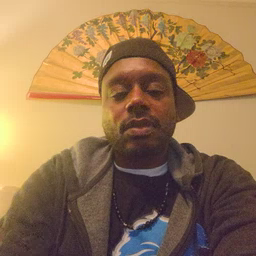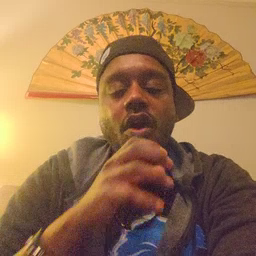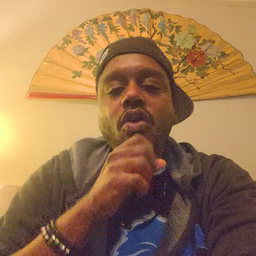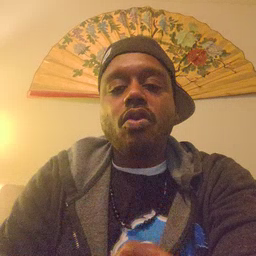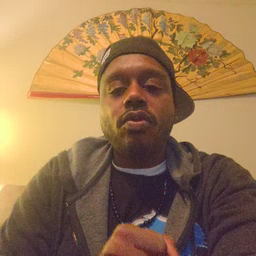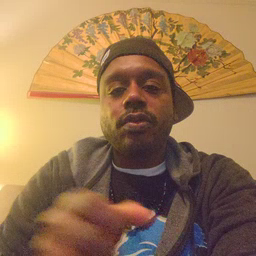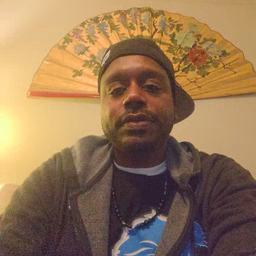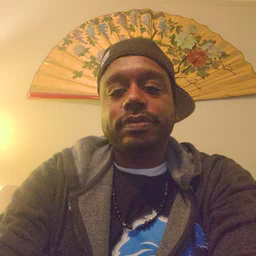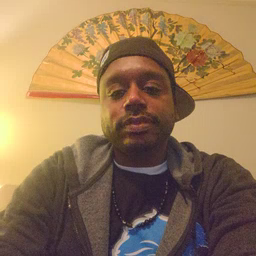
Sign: old